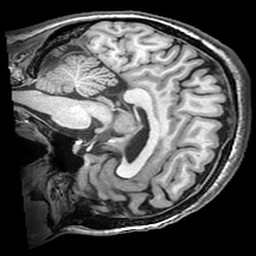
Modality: T1w
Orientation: sagittal
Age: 41
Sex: female
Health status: ill
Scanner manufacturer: ge
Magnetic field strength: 3 T
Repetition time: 0.008164 s
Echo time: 0.003184 s